Here is the raw acceleration-versus-time signal recorded on a bearing housing. Classify the bearing condition as one of: normal, inner_race, outer_race, ball.
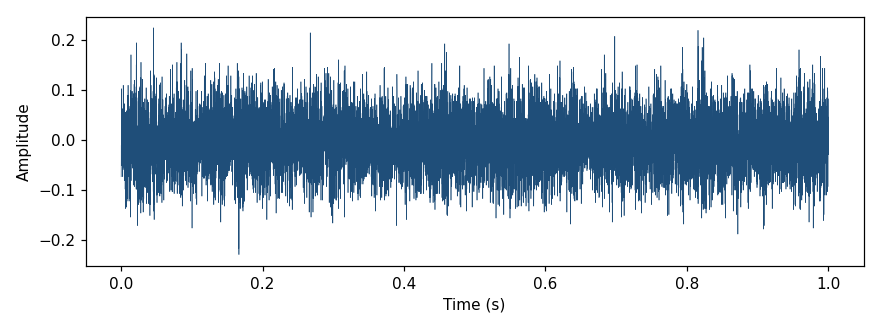
Answer: normal